Question: 1. I've made a lot of code changes. IDE Netbeans
2. I had a lot of highlighted files.
3. (I'm new to github) then I did this:
4. And my whole story is gone:
I learned that disappeared "commits":

But how now to recover them I don't know
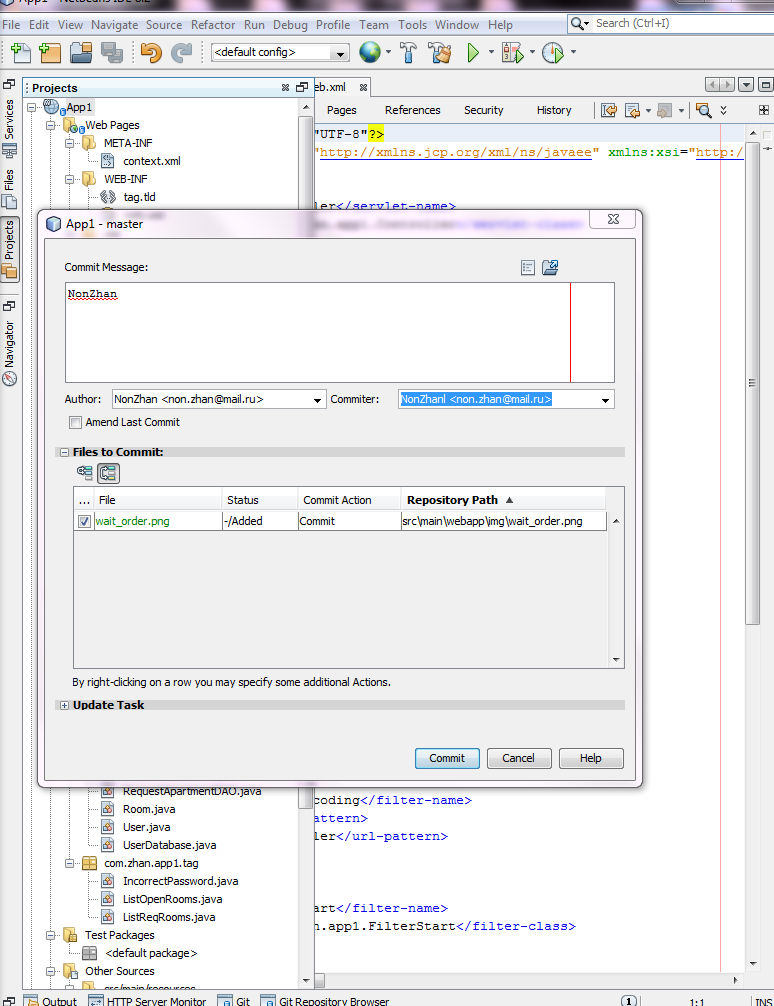
Answer: 1. Reset
2. reboot NetBeans
3. recover the code through NetBeans